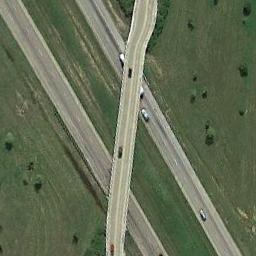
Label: overpass